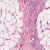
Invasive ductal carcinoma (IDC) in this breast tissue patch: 1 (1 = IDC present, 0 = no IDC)